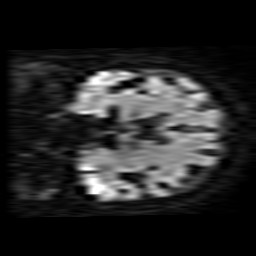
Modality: TRACE
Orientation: coronal
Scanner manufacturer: ge
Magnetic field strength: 1.5 T
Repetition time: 8 s
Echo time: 0.0977 s